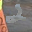
Label: 2